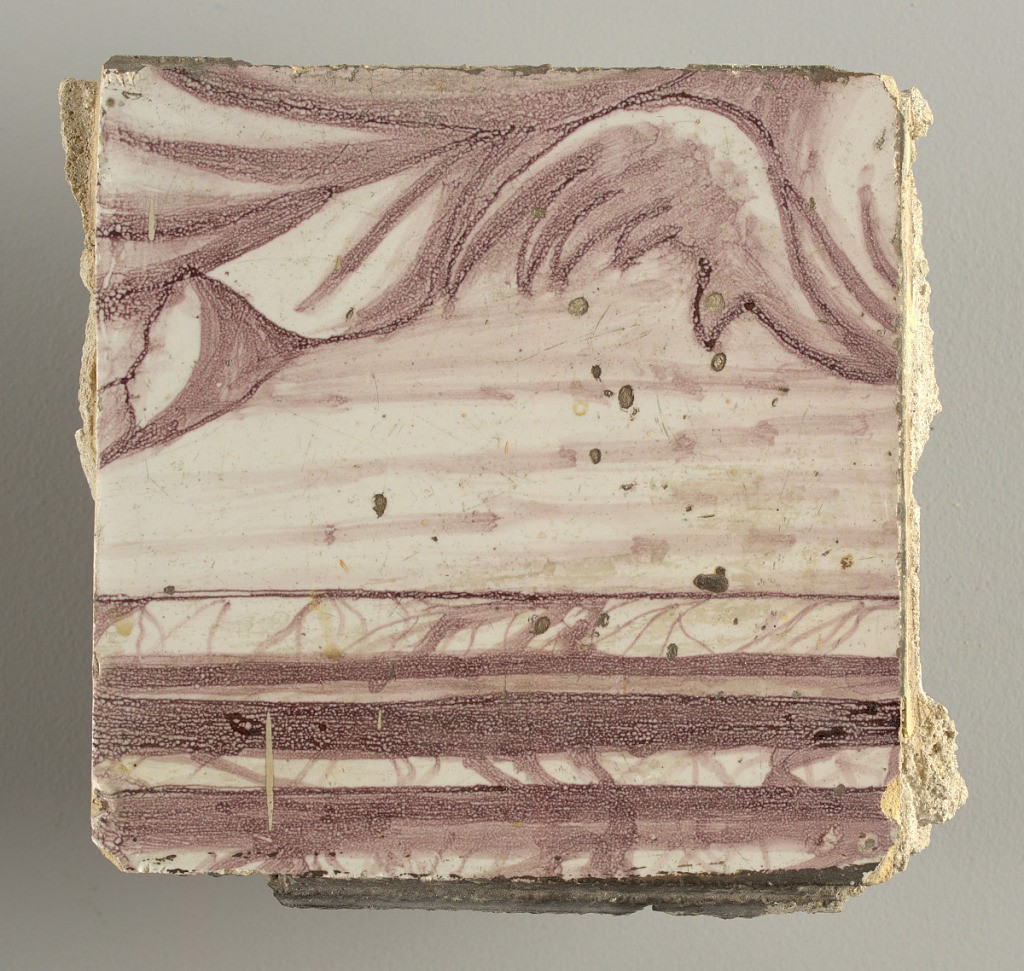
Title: Wall facing
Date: ca. 1725
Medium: Tin-glazed earthenware, underglaze
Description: Horizontal rectangle.  Thirty-seven tiles wide and twenty-one high with opening for door or window nineteen and one-half tiles high and twelve wide.  To left and right of opening, centered canopy above. Left, woman representing Hope, right, a sculputure urn.  Centered above opening, a mascaron.  Arabesque design of foliage.